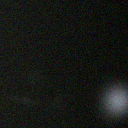
Screen state: off